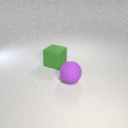
large purple rubber sphere to the right of large green rubber cube